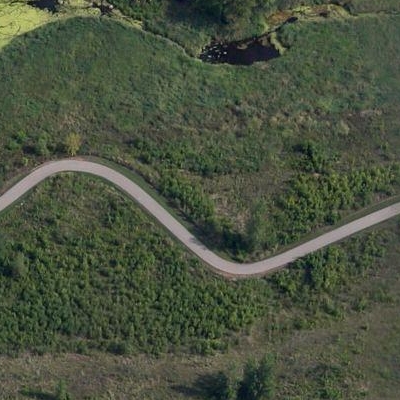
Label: Grass